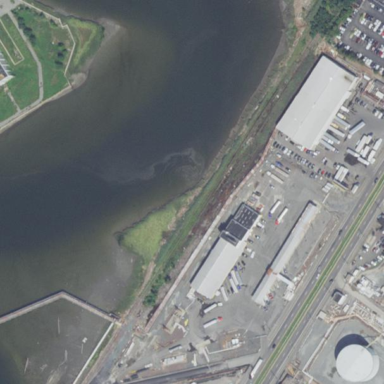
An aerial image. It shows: Industrial area.